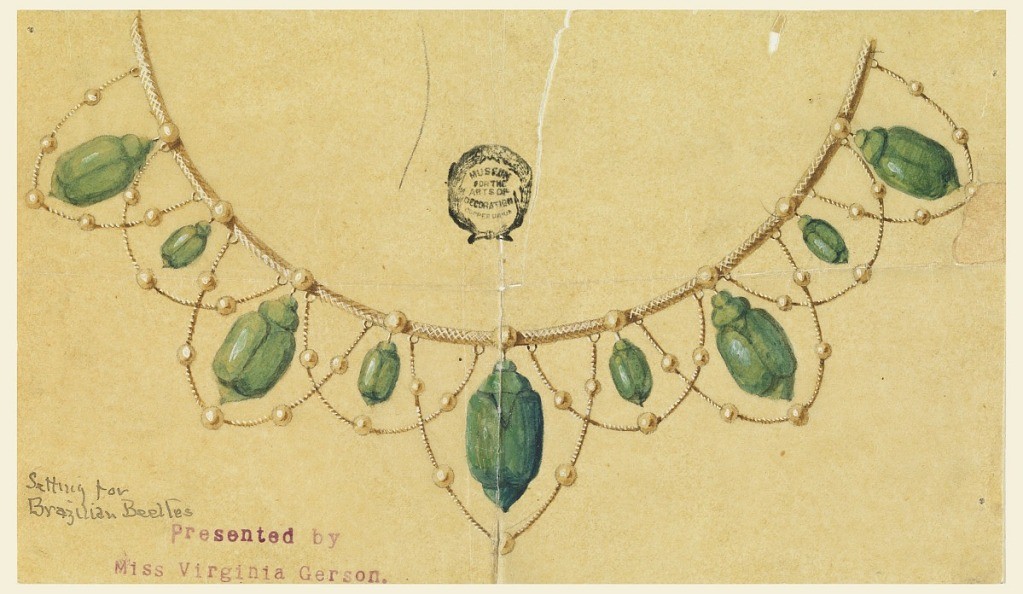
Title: Design for Necklace with Brazilian Beetles
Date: ca. 1900
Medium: Graphite, brush and watercolor, white heightening on tracing paper
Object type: Drawing
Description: Nine beads are part of chain, from which hang alternately five large and four small beetles. Chains with beads hang as festoons.